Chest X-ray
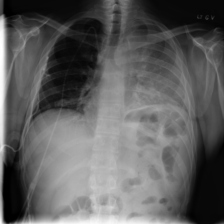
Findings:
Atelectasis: negative
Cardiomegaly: negative
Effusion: negative
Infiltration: negative
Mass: negative
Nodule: negative
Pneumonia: negative
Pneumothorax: negative
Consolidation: positive
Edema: negative
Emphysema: negative
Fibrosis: negative
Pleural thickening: negative
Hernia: negative